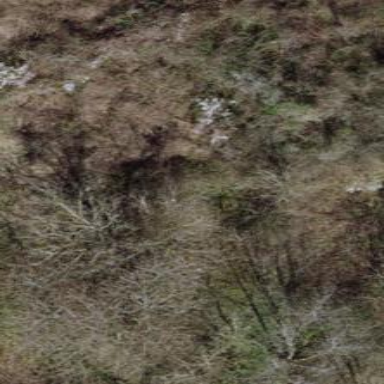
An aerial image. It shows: Deciduous broadleaved forest.